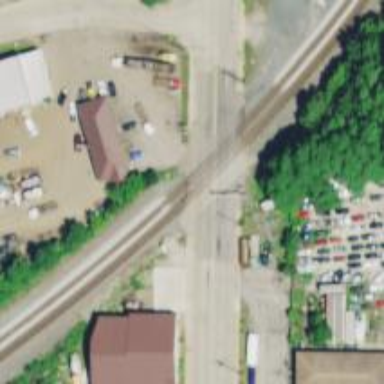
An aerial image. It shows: Railway level crossing.